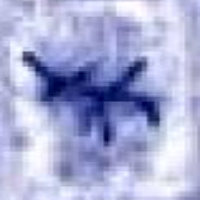
Label: metaphase